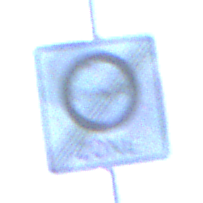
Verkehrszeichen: EndeUmweltzone
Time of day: MorningAfternoon
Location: Outdoor (Nature)
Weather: PartlyCloudy
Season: NotSpecified
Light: Natural